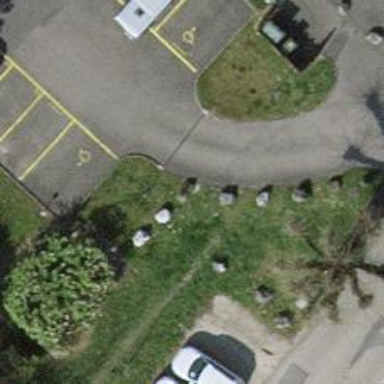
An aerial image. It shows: Block barrier.